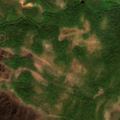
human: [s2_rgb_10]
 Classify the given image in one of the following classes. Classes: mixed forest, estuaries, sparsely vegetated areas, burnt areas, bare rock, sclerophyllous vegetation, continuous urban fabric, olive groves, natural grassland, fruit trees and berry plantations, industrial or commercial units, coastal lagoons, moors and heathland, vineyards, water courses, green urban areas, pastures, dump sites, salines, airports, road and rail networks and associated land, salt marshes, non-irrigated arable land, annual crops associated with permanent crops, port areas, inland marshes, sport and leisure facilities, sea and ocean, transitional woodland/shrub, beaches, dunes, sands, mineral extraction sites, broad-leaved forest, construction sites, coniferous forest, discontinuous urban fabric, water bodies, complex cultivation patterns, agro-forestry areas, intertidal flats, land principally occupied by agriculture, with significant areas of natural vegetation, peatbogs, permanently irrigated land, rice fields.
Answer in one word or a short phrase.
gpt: coniferous forest, mixed forest, transitional woodland/shrub, peatbogs